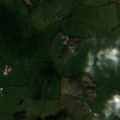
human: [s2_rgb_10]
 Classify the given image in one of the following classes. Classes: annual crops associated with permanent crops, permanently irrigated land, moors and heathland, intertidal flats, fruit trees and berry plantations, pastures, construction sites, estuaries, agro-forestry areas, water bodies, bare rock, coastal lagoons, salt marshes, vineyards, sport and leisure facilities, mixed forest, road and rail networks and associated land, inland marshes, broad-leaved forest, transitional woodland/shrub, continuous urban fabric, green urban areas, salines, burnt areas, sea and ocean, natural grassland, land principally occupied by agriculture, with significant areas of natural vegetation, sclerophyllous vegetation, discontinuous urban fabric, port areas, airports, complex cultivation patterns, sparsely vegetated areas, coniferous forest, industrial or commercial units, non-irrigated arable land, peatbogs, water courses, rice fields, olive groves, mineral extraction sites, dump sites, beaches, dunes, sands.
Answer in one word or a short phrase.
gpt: pastures